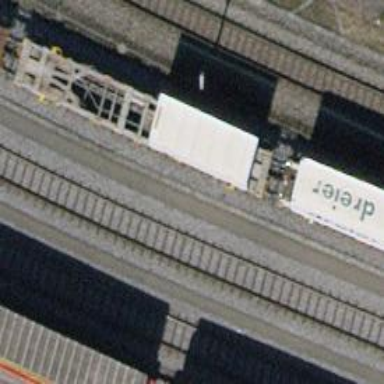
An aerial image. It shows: Railway yard with one track in service.